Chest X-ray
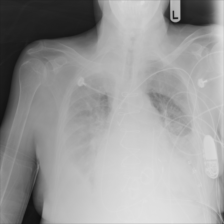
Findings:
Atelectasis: negative
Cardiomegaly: positive
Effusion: positive
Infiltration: negative
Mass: negative
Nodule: negative
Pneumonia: negative
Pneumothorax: negative
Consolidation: negative
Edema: negative
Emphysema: negative
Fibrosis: negative
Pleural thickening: positive
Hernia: negative